Question: I have 2 tables that Im trying to select 4 results from ordered by GalleryID DESC. The fields Im looking to return are GalleryID, GalleryTitle, GalleryDate from the Galleries table, and MediaThumb from the Media Table.
Now the catch is that the Media table has multiples of 10 of GalleryID's. So, there could be 10 rows in the Media table with the same GalleryID. All I need is one MediaThumb to go along with the galleryid.
Im not sure how to formulate a query to return 4 distinct galleryid's from the galleries table and a MediaThumb from the media table.
Essentially what im trying to do is return 4 unique photo galleries with a cover photo from the media table.
Any help would be appreciated. I provided a snapshot via query designer in sqlserver of my 2 tables.

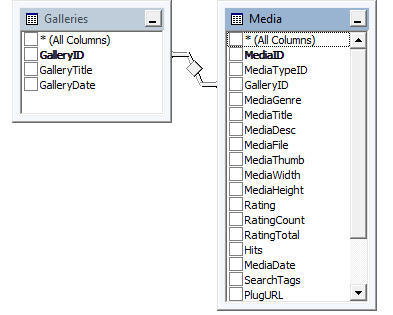
Answer: Something like this?
'''
SELECT TOP 4
g.GalleryID
,g.GalleryTitle
,g.GalleryDate
,MAX(m.MediaThumb) AS MaxMediaThumb
FROM Galleries g
INNER JOIN Media m
ON g.GalleryID = m.GalleryID
GROUP BY g.GalleryID, g.GalleryTitle, g.GalleryDate
'''